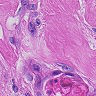
Metastatic tissue present: yes